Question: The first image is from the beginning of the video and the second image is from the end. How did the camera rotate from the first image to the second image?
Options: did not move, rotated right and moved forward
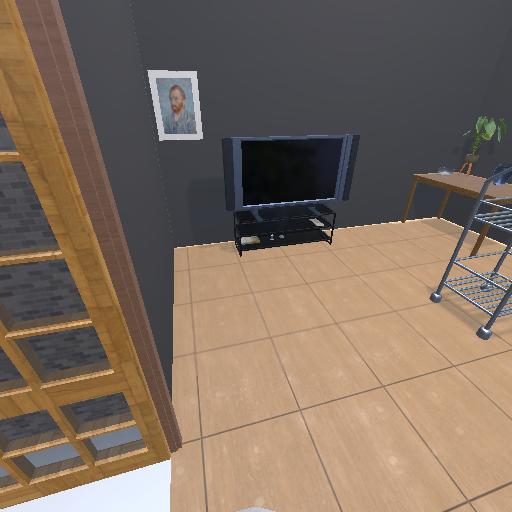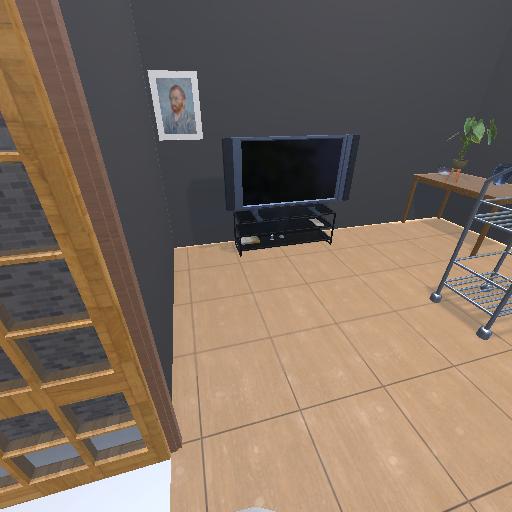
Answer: did not move